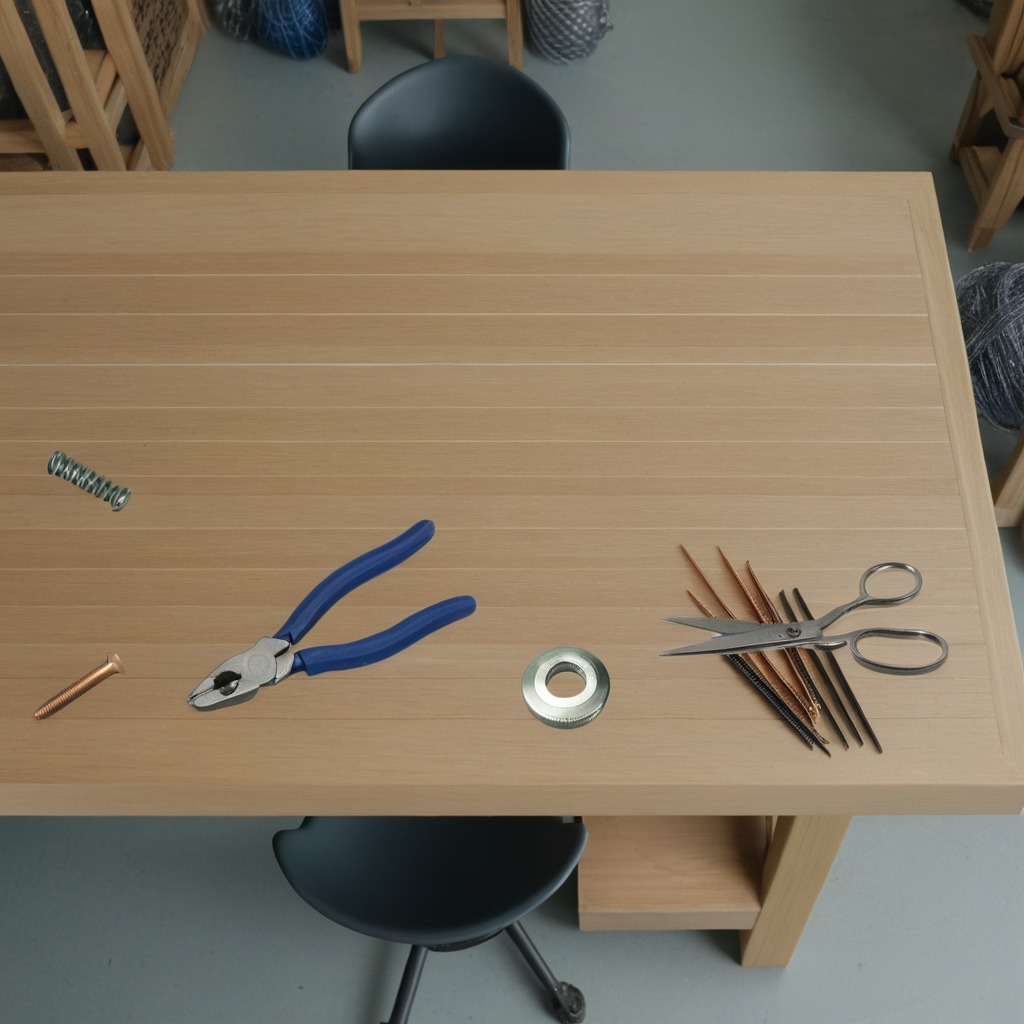
A flat metal washer, a metal machine screw, pliers, a coiled metal spring, and a pair of scissors are lying on a workbench inside a coastal fishing gear workshop.